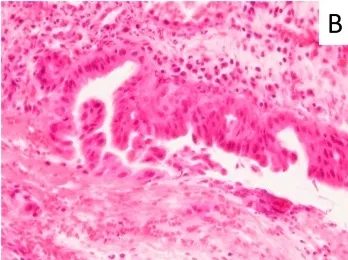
Histopathological findings of biopsy specimen consistent with well differentiated adenocarcinoma (hematoxylin-eosin staining). High magnification.
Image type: pathology (h&e)